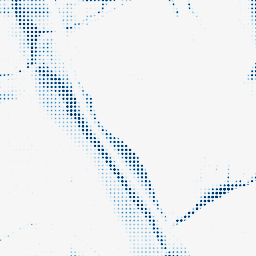
Category: morphological
Decomposition family: morphological_rect
Decomposition parameters: operation: closing
width: 50
height: 5
Upsampling method: sinc_blackman
Upsampling parameters: scale: 8
kernel_size: 4
Upsampling scale: 8